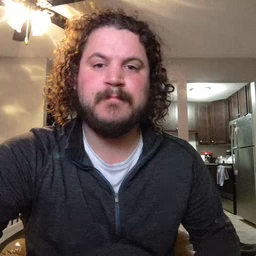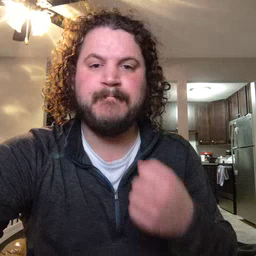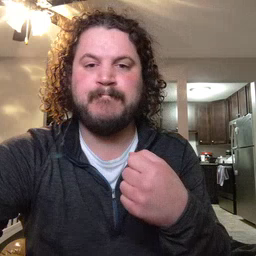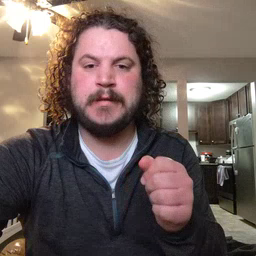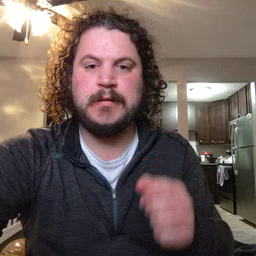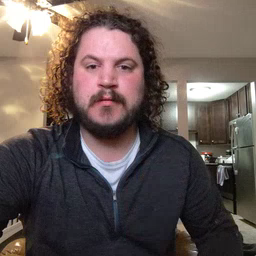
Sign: make